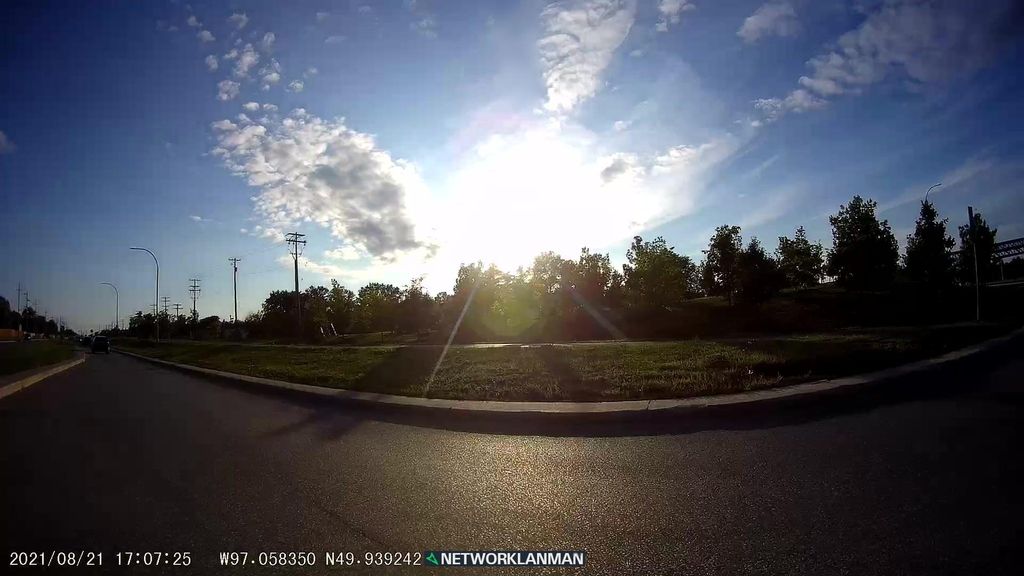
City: winnipeg